Aerial crown-view tile of a tropical tree (Barro Colorado Island, Panama), acquired 20241216:
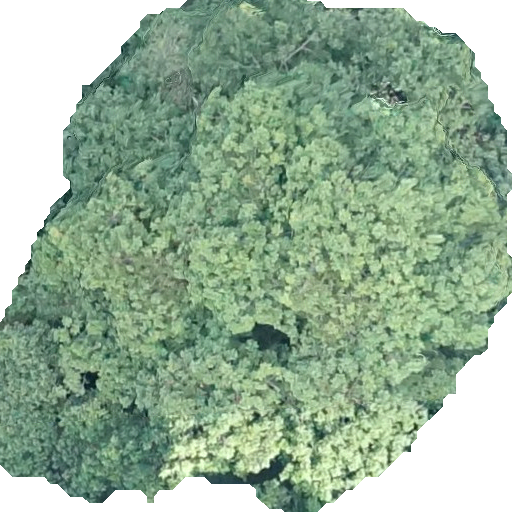
Species: Andira inermis
GBIF accepted scientific name: Andira inermis
Crown area: 303.71 m²